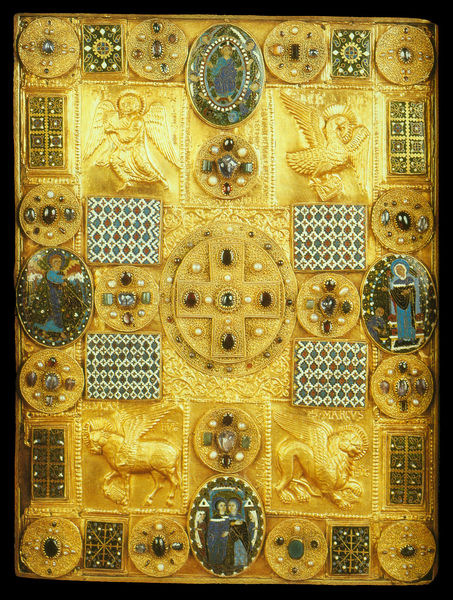
Titel: Evangeliar „Pax“(?) aus Chiavenna
Institution: Chiavenna, Kollegiatskirche St. Lorenzo
Schlagwörter: adler, flügel, grün, bunt, szene, tiere, muster, bibel, johannes, gold, edelsteine, perlen, pferd, engel, bilder, kuh, ornamente, metall, foto, schild, buch, kreuz, mosaik, verziert, löwe, teuer, emblem, heilig, maria, stier, email, drache, golf, wertvoll, heilige schrift, prägung, goldschmied, smaragd, inkrustation, sagen, zick zack, evangelisten, lukas, bible, reliquiar, schmiedekunst, kirchenväter, evangelien, sakrament, juwelen, cameen, orna,emt, juwellen, gottesbuch